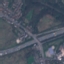
Label: Highway